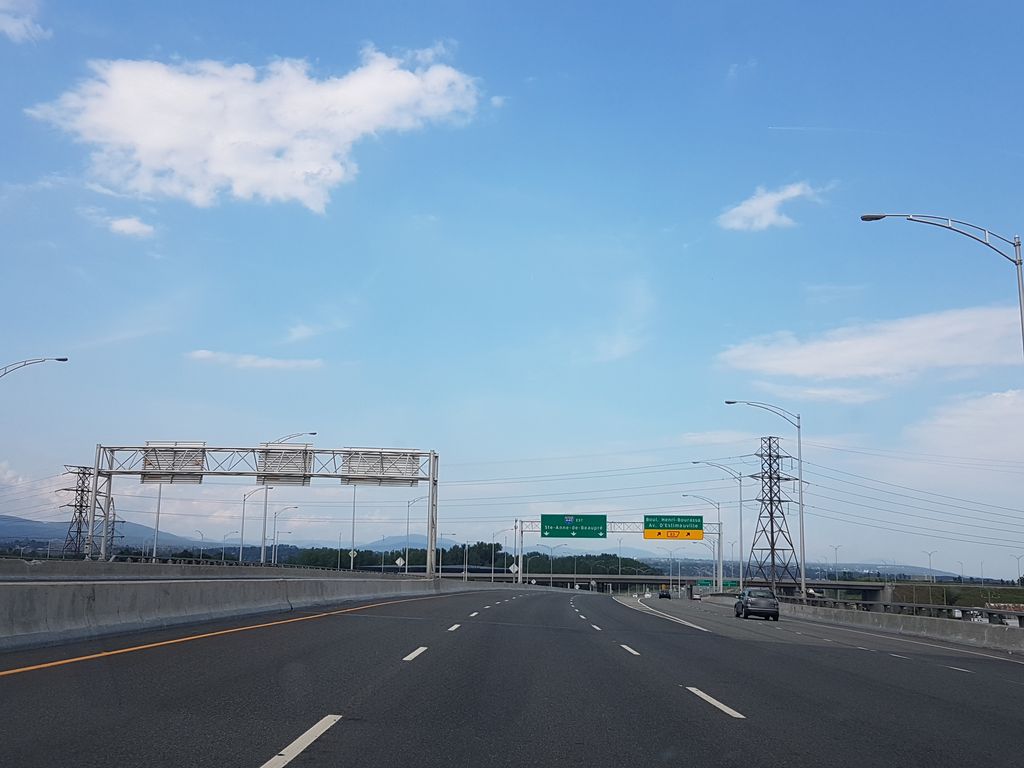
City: quebec_city